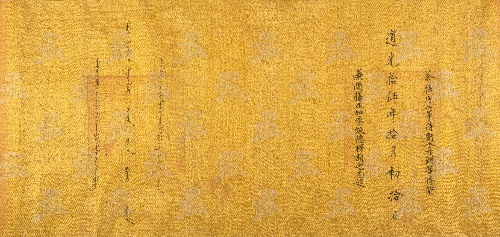
Artist: Unidentified artist
Date: dated 1835
Object type: Handscroll
Classification: Paintings
Medium: Handscroll; ink and color on silk and paper
Culture: China
Period: Qing dynasty (1644–1911)
Dimensions: 13 3/4 x 176 1/2 in. (34.9 x 448.3 cm)
Department: Asian Art
Credit line: Gift of Dr. Hans Smetana, 1966
Accession year: 1966
Repository: Metropolitan Museum of Art, New York, NY